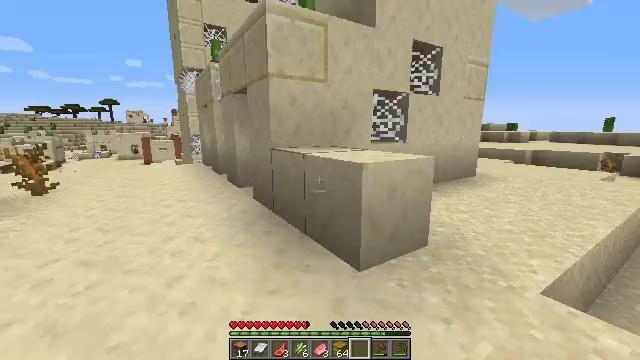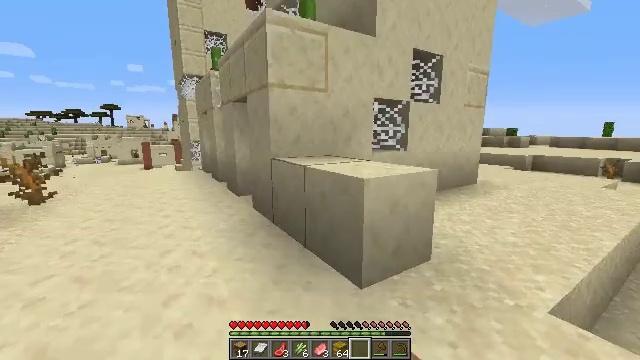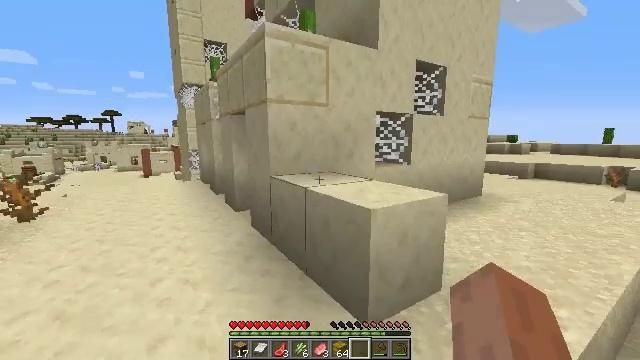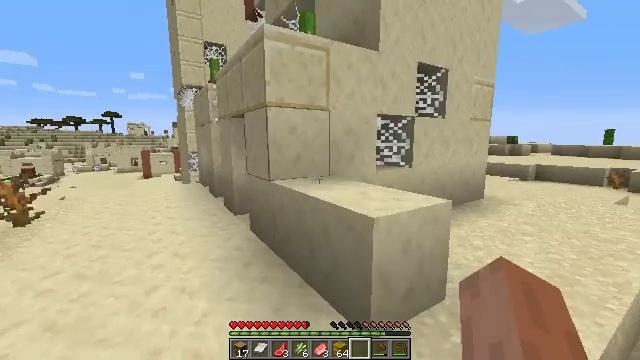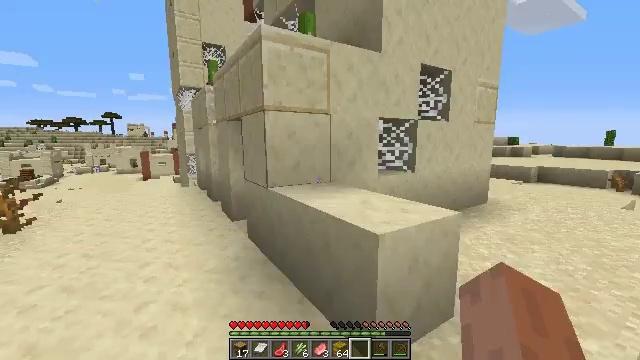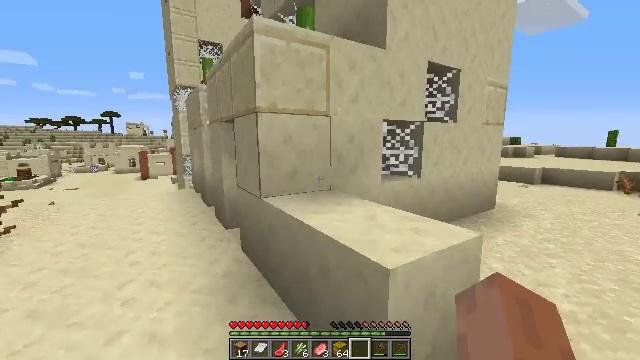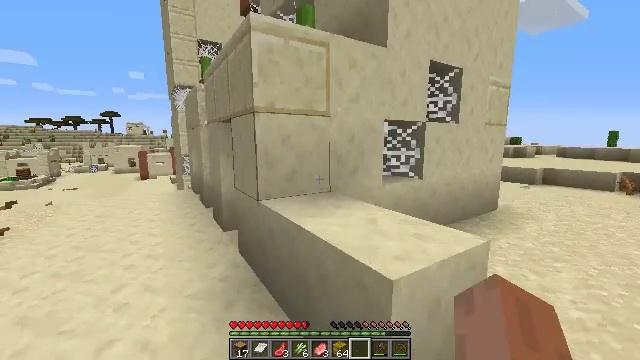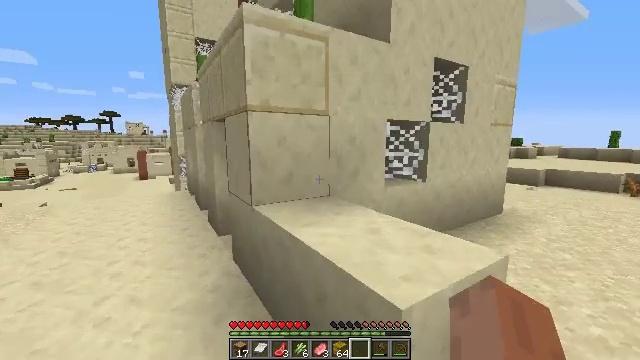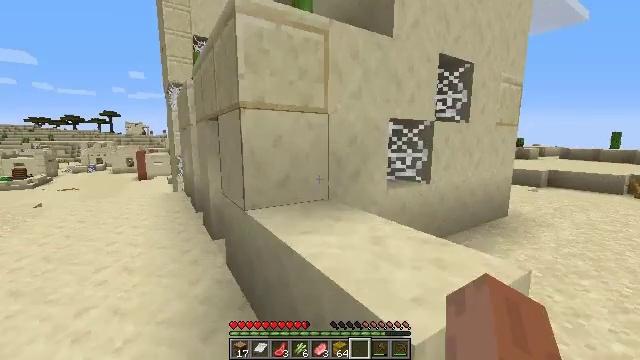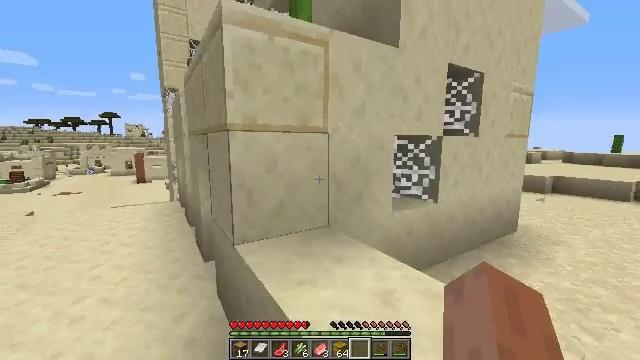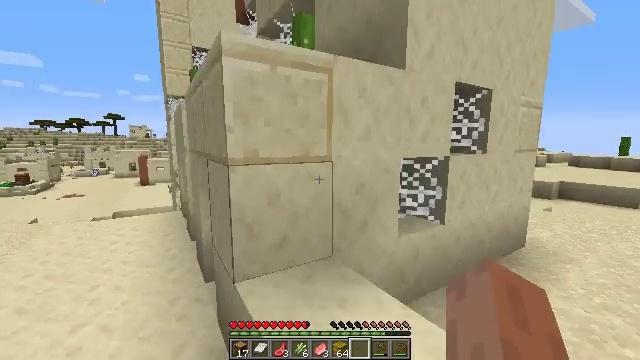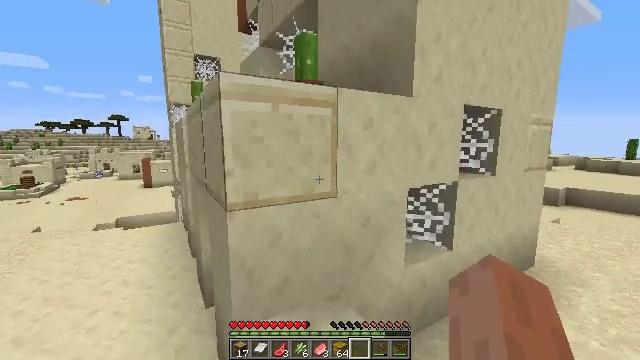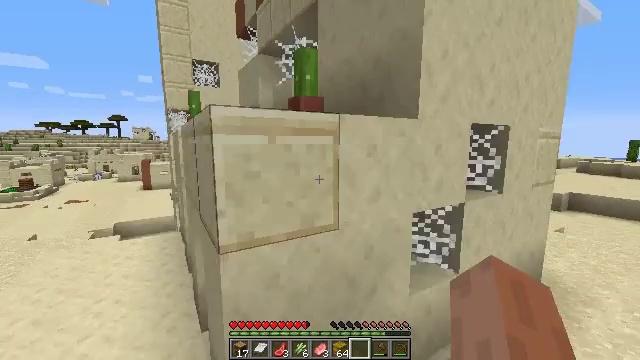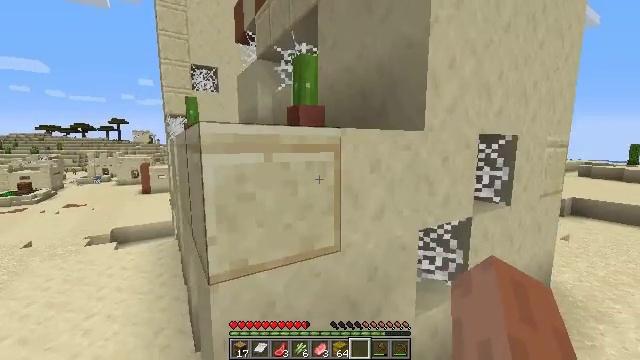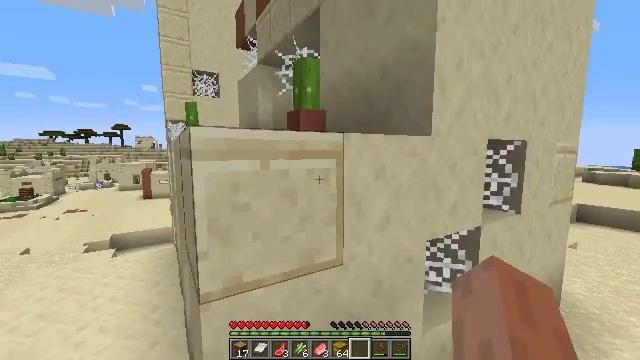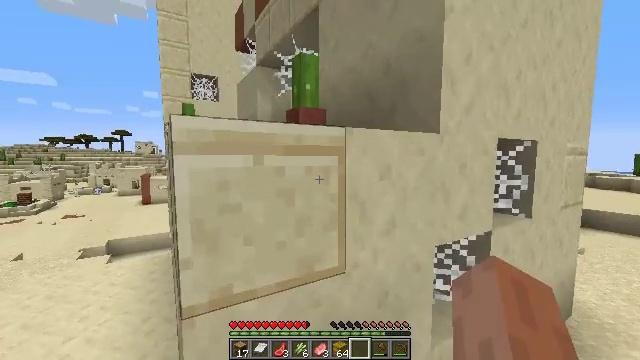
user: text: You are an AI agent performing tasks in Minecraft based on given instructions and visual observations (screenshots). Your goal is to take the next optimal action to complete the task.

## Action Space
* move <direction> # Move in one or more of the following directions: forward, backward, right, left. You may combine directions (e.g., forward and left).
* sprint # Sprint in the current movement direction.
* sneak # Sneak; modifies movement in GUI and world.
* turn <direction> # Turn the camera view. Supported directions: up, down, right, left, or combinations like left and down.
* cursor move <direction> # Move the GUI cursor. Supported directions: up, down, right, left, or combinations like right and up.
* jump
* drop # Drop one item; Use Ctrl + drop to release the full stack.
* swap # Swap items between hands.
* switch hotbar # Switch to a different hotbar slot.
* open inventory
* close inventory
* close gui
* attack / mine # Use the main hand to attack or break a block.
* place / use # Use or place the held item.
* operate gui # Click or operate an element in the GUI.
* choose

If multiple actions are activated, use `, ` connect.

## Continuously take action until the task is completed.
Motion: motion action
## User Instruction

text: Gather the potted cactus from the pot.
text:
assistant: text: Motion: move forward
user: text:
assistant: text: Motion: move forward, turn up
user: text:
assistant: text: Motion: move forward
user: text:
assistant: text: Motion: move forward
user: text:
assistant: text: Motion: move forward
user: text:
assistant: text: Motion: move forward
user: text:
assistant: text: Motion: move forward
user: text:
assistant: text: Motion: move forward
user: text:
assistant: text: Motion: move forward, jump
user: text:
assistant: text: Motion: move forward, jump
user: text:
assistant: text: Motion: move forward, jump
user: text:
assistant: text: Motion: move forward, jump
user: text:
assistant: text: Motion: move forward, jump
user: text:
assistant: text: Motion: move forward, turn up
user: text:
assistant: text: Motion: move forward, turn up
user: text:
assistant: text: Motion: no_op
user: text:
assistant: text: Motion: no_op
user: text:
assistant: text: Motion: turn left
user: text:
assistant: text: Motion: turn left
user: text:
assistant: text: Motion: turn left
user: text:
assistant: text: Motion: jump
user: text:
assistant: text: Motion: jump
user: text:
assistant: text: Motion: turn right and down, jump
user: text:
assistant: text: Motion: turn right and down, jump
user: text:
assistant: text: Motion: move forward, attack / mine, jump
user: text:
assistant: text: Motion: move forward, attack / mine
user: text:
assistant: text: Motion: move forward, attack / mine
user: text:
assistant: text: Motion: no_op
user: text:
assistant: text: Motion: no_op
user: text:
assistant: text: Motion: no_op